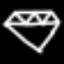
Label: diamond